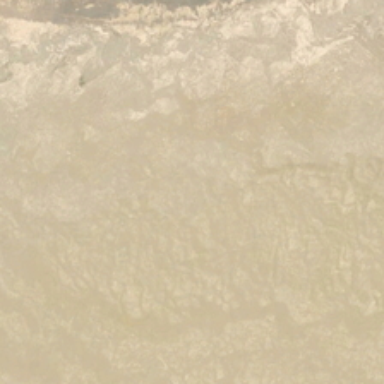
It is a piece of yellow desert .